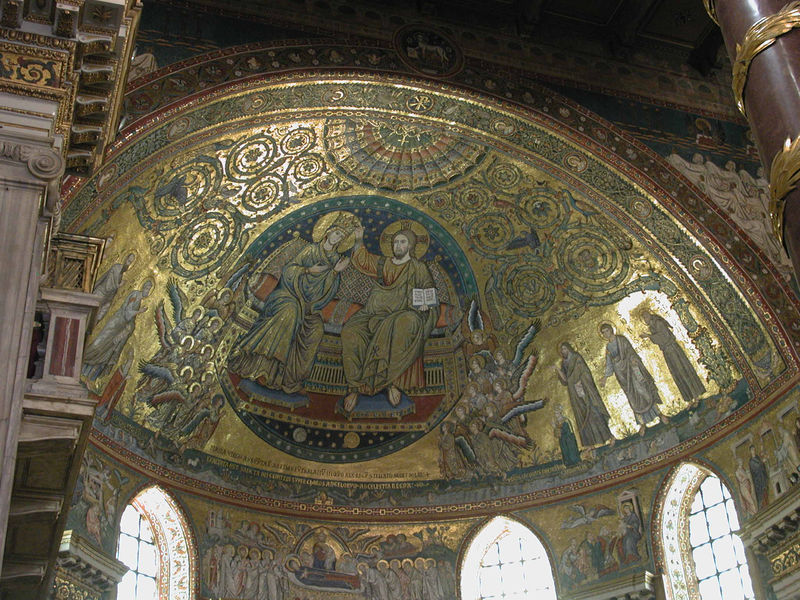
Titel: Mosaik in Apsis und Triumphbogen von Santa Maria Maggiore
Künstler: Jacopo Torriti
Standort: Rom, S. Maria Maggiore (EU - I - Latium)
Schlagwörter: blau, flügel, gott, himmel, grün, menschen, bunt, fenster, licht, männer, säule, tod, kirche, gold, mutter, krone, engel, ranken, liegen, kuppel, könig, thron, foto, oben, gewölbe, buch, vergoldet, kreuz, moschee, jungfrau, sterne, mosaik, altar, kathedrale, photo, verziert, heiligenschein, christus, jesus, jüngstes gericht, apsis, krönung, segen, chor, königin, heilige, deckengemälde, jünger, maria, madonna, mutter gottes, spiralen, spirale, gottesmutter, deckenmalerei, halbkuppel, oranment, gottvater, weltenrichter, krönen, unsere liebe frau, heilige maria, wimmelbild, madonna mit dem kind, himmel#, himmelsthron, gottesgebärerin, maria von nazaret